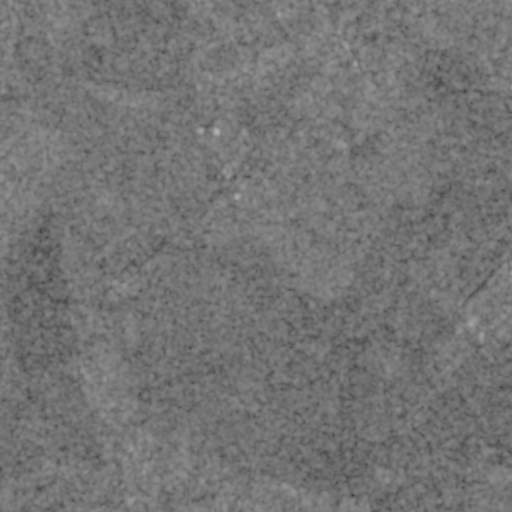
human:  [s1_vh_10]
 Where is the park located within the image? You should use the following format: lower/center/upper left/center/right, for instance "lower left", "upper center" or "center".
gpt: The park is located in the upper right of the image.
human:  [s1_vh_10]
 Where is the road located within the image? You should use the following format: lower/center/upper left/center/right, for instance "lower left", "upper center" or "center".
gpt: There is no road in the image.

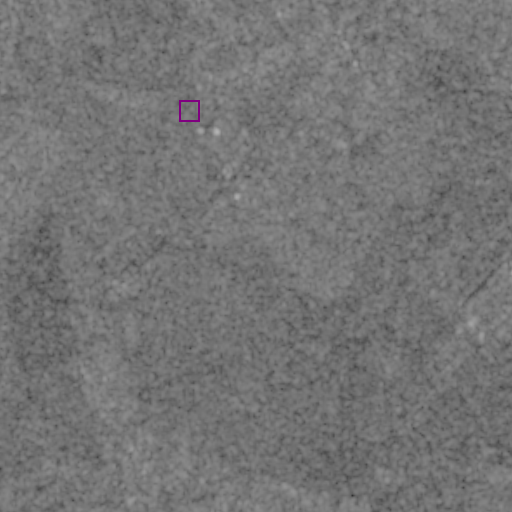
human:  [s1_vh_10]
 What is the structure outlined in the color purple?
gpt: The structure outlined in purple is a park.
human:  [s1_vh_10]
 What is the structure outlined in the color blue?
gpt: There is no blue outline.